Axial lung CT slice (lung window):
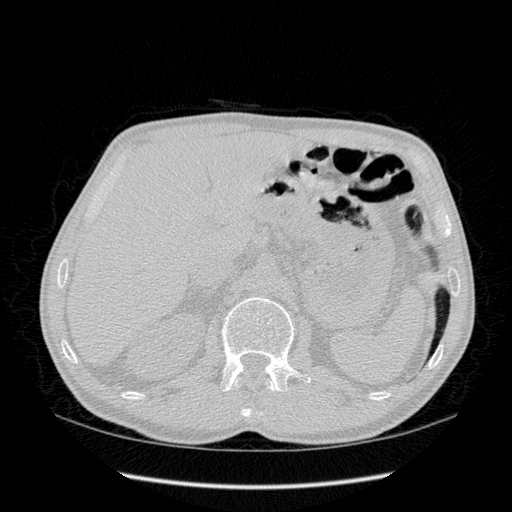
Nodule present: no